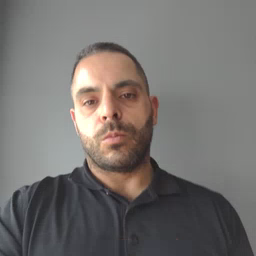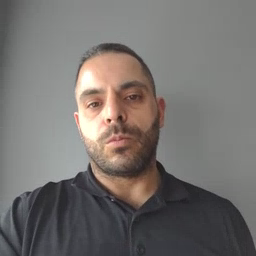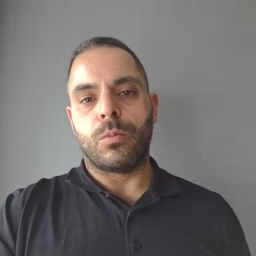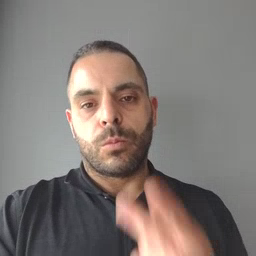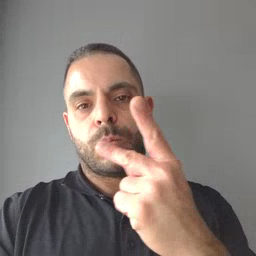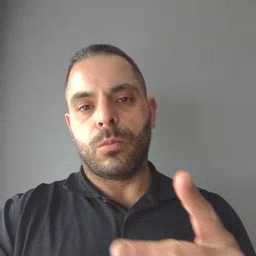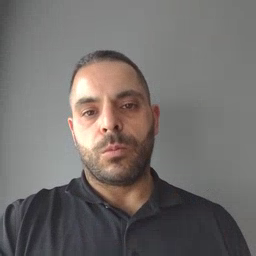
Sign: pen